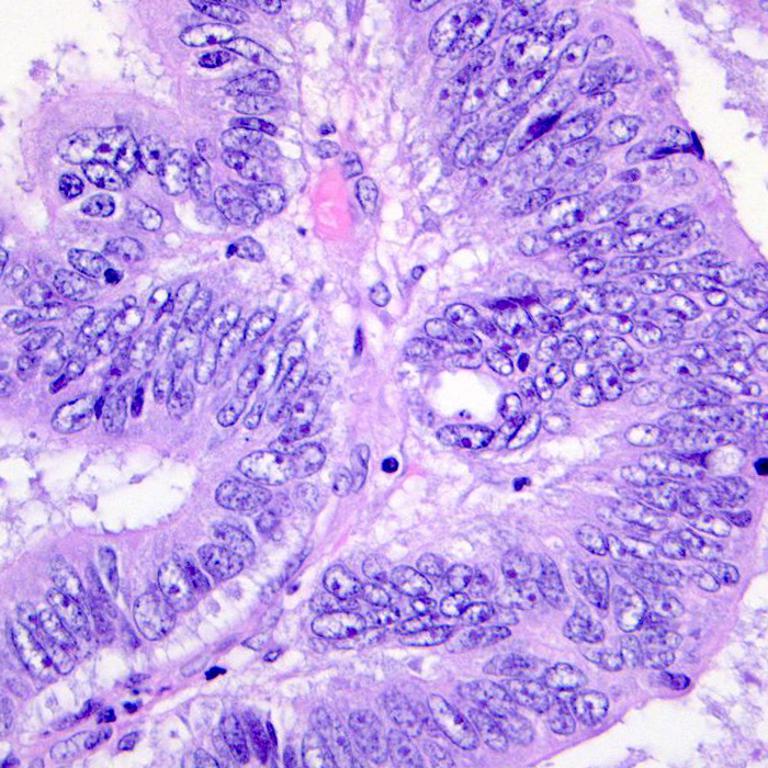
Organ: colon
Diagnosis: adenocarcinomas